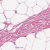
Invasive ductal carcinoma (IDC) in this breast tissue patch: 0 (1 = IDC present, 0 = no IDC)